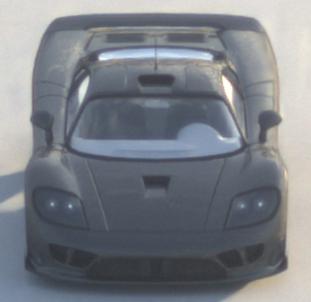
Make: Saleen
Model: S7
Detailed model: -
Model produced from: 2000
Model produced until: 2008
Doors: 2
Color: gray
Road condition: dry road
Daytime: sunrise or sunset
Contrast: low contrast